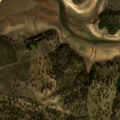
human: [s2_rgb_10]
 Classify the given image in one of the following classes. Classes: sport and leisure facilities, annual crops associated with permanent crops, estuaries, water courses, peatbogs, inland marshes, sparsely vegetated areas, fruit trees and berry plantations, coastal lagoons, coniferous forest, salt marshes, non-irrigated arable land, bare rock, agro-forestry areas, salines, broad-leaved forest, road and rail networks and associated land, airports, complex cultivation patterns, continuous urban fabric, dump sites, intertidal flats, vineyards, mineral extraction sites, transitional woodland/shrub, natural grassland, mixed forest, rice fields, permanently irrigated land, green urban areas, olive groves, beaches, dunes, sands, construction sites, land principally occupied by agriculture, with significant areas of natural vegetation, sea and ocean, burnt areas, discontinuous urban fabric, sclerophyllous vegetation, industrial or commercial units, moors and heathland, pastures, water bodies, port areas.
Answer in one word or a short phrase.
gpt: olive groves, complex cultivation patterns, agro-forestry areas, broad-leaved forest, water bodies